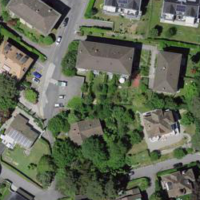
EUNIS habitat code: 55
Species observed at this site:
Omphalodes verna
Ilex aquifolium